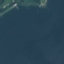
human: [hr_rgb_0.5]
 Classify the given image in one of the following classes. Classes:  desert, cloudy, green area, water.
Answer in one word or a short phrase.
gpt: water